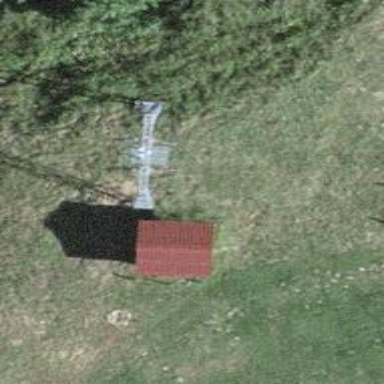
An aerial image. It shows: Pylon used for aerialway.